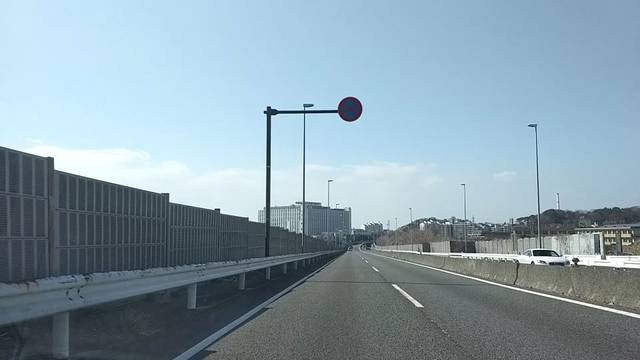
Region: Japan
Coordinates: 35.355, 139.487